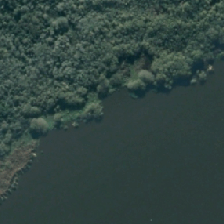
Land cover: lake_pond